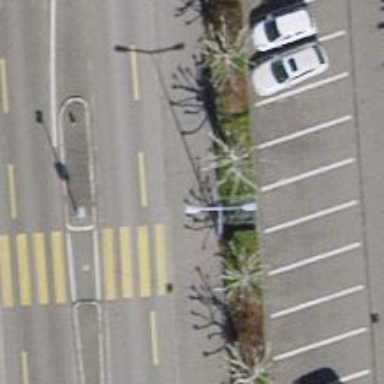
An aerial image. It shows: Pedestrian crossing with zebra markings on footway.